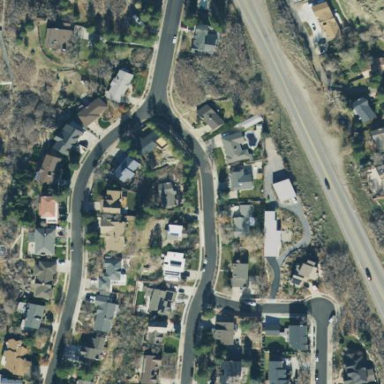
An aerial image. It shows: Neighborhood.